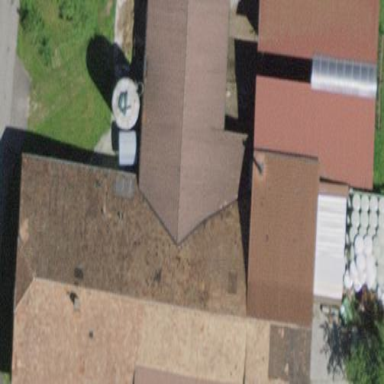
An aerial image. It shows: Farm building.